Interaction volume radius: 5 \u00c5
Interaction volume height: 20 \u00c5
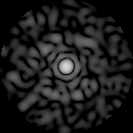
Disorder parameter: 0.8482